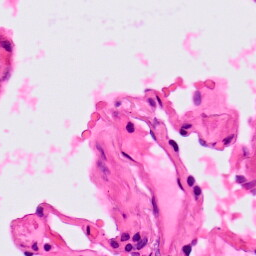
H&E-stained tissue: Lung